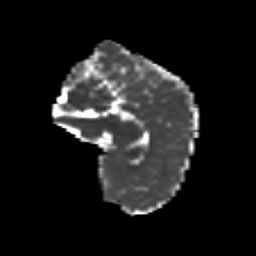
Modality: MD
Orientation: sagittal
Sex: female
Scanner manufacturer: siemens
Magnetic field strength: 3 T
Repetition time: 5 s
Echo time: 0.071 s